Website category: sports
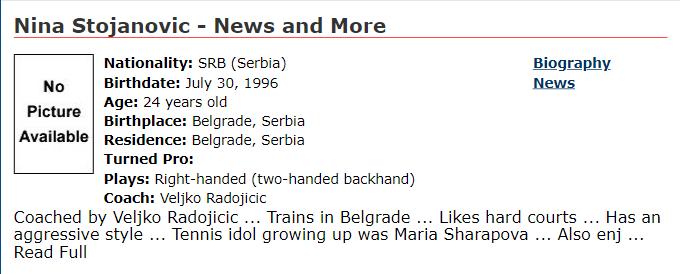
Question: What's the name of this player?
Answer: Nina Stojanovic

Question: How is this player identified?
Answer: Nina Stojanovic

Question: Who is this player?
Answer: Nina Stojanovic

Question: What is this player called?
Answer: Nina Stojanovic

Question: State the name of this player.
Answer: Nina Stojanovic

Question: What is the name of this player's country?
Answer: SRB

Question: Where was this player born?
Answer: SRB

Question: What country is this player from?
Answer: SRB

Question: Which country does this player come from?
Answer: SRB

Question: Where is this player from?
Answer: SRB

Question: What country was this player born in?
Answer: SRB

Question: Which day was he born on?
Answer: July 30, 1996

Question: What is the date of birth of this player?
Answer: July 30, 1996

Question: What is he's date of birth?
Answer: July 30, 1996

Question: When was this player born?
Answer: July 30, 1996

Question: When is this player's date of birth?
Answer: July 30, 1996

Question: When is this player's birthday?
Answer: July 30, 1996

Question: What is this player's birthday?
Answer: July 30, 1996

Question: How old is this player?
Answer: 24 years old

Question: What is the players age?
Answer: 24 years old

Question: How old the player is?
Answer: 24 years old

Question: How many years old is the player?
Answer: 24 years old

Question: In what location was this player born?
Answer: Belgrade, Serbia

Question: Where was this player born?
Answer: Belgrade, Serbia

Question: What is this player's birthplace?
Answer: Belgrade, Serbia

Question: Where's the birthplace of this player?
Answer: Belgrade, Serbia

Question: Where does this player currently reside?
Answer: Belgrade, Serbia

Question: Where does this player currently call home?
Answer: Belgrade, Serbia

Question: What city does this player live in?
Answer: Belgrade, Serbia

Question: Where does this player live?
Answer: Belgrade, Serbia

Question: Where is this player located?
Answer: Belgrade, Serbia

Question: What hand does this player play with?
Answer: Right-handed (two-handed backhand)

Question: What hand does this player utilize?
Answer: Right-handed (two-handed backhand)

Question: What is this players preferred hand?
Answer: Right-handed (two-handed backhand)

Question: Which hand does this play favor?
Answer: Right-handed (two-handed backhand)

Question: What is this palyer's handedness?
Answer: Right-handed (two-handed backhand)

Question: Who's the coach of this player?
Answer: Veljko Radojicic

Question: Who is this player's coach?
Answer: Veljko Radojicic

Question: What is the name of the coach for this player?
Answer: Veljko Radojicic

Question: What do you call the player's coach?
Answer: Veljko Radojicic